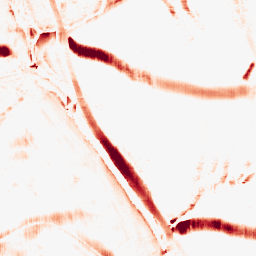
Category: morphological
Decomposition family: morphological_rect
Decomposition parameters: operation: opening
width: 10
height: 20
Upsampling method: sinc_hamming
Upsampling parameters: scale: 8
kernel_size: 16
Upsampling scale: 8